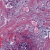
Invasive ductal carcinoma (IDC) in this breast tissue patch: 0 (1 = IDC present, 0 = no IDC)